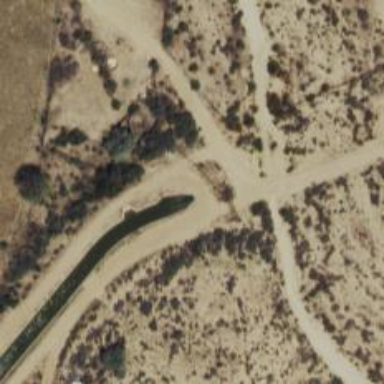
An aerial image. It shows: Culvert tunnel crossing over canal.